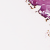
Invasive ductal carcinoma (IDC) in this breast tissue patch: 0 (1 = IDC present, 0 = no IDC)